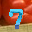
Label: 7